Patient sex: M
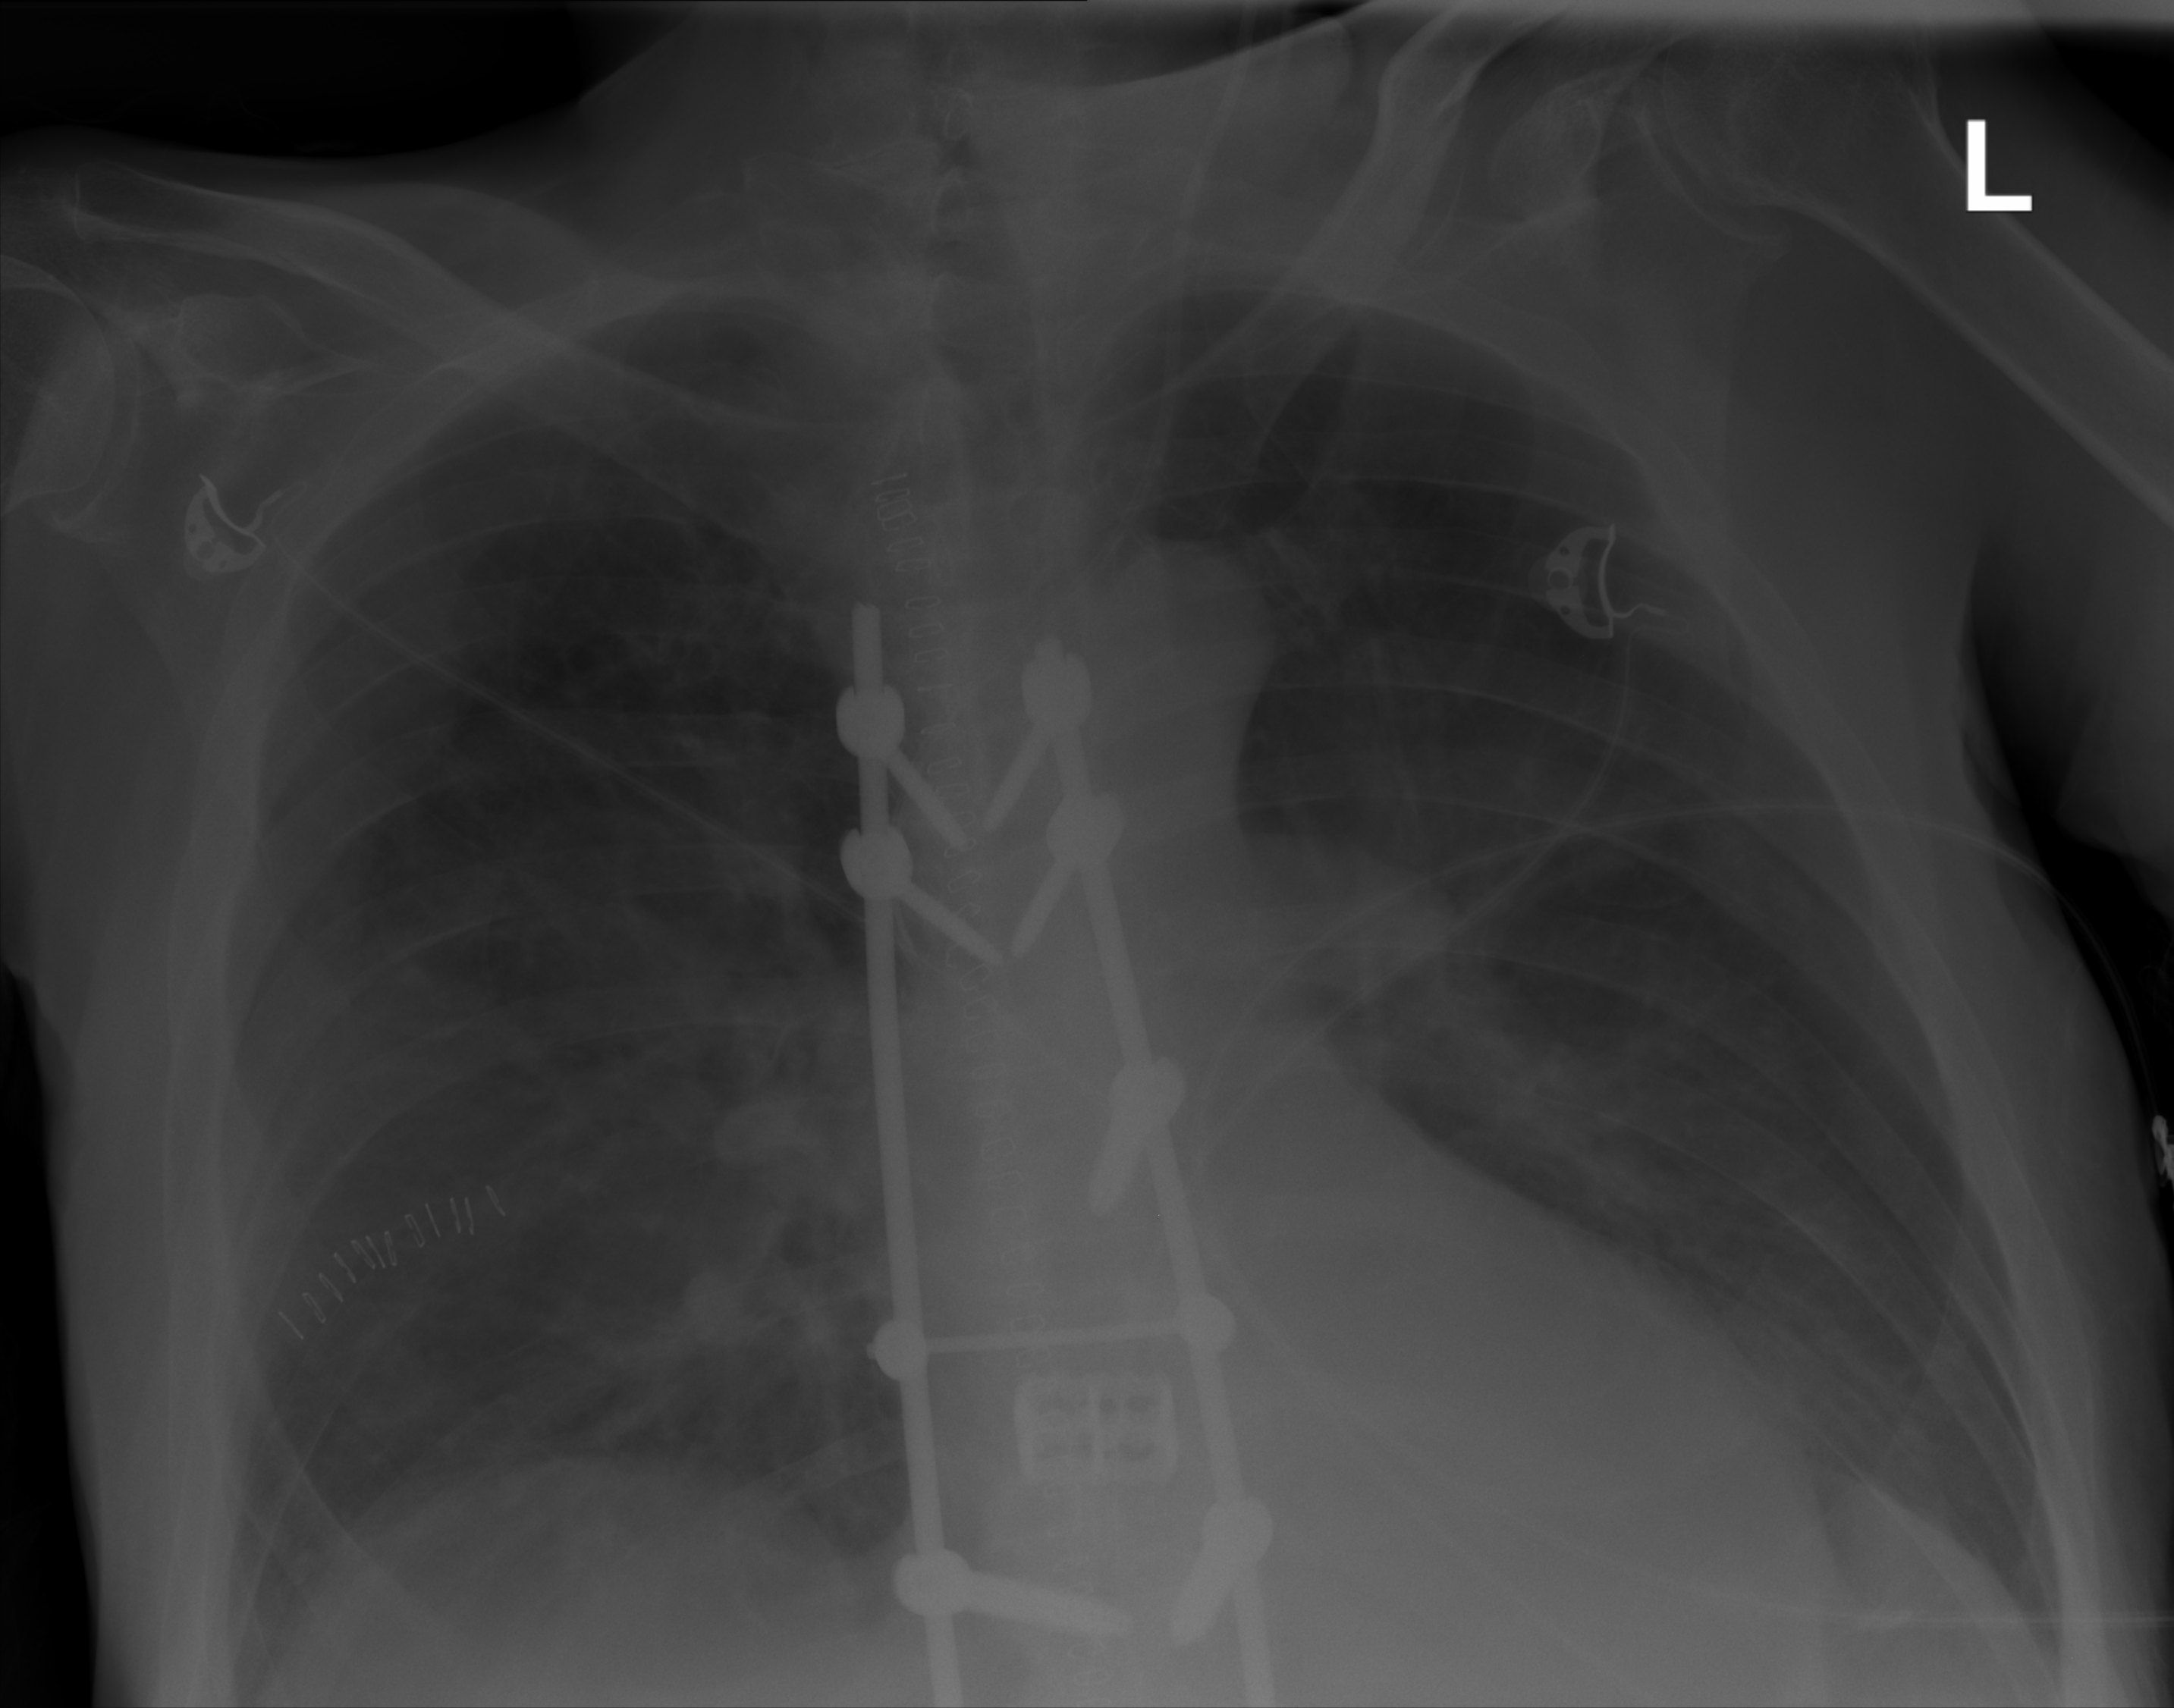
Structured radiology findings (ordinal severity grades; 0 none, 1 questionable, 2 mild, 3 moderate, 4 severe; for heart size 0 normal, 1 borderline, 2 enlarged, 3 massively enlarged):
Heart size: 0
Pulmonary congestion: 0
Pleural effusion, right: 0
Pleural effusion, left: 0
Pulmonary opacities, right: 0
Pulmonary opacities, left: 0
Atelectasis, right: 2
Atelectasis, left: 2